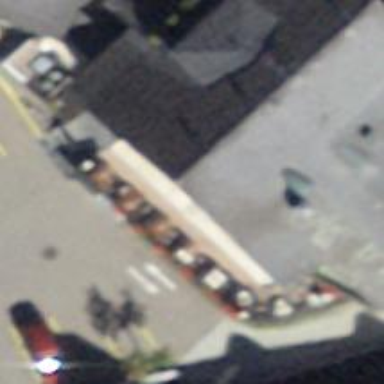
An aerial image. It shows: Hotel with restaurant.